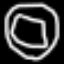
Label: donut